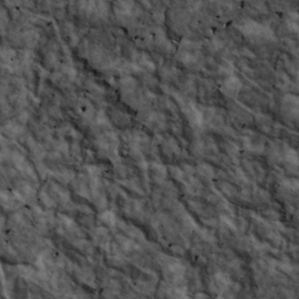
Label: non_frost